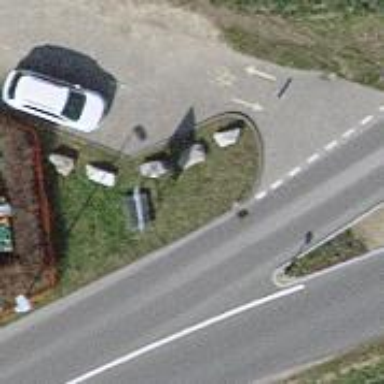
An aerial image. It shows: Block barrier.